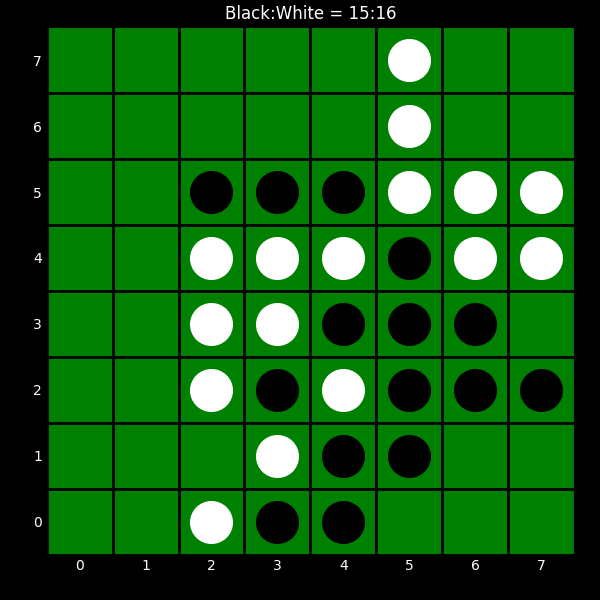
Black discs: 15
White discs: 16